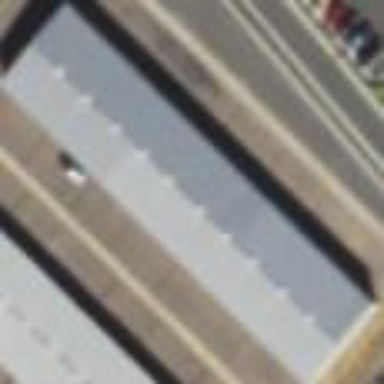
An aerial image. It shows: Hangar.